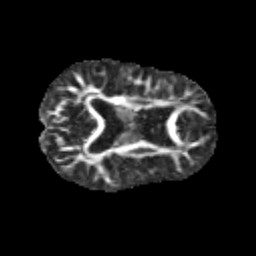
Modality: FA
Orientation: axial
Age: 9
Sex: male
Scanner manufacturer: siemens
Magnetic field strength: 3 T
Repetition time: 3.8 s
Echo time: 0.07 s